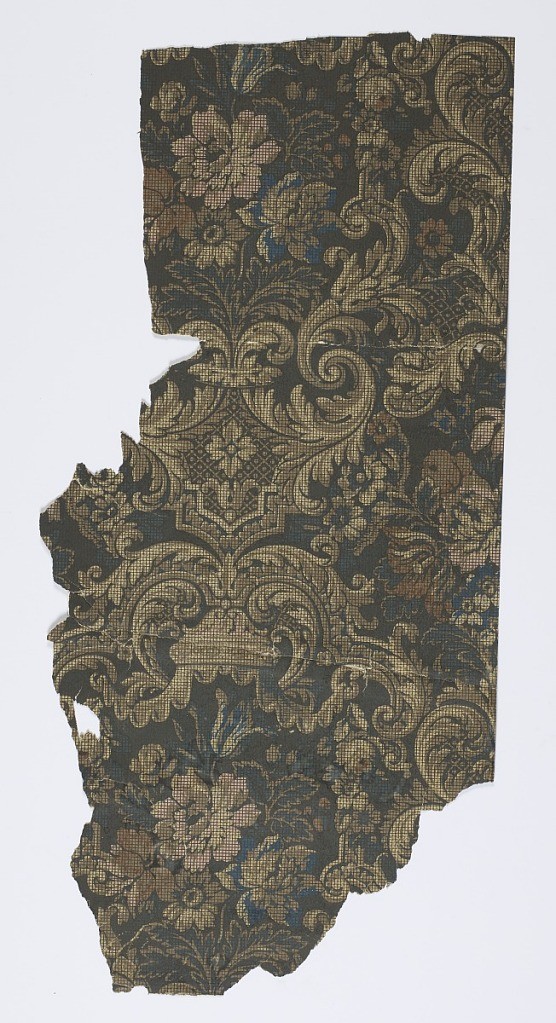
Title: Sidewall - fragment
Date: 1860–1900
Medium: Machine-printed paper
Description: On blue textured ground, alternating off-white and tan urn-like motifs; wreathed in plumage and flowers; secondary  motif of off-white and tan bouquets.